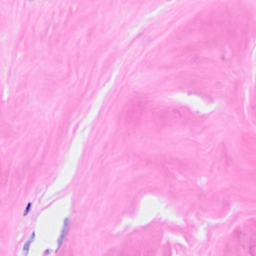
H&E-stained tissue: Breast